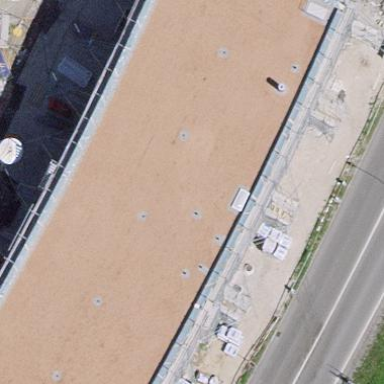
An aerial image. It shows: Commercial building.